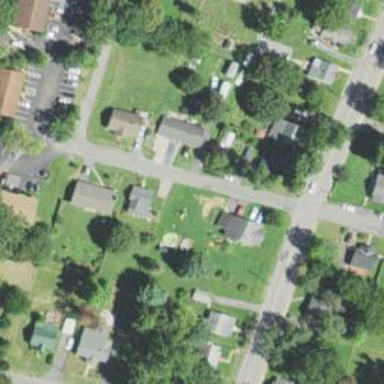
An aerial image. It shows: Residential area within neighborhood.